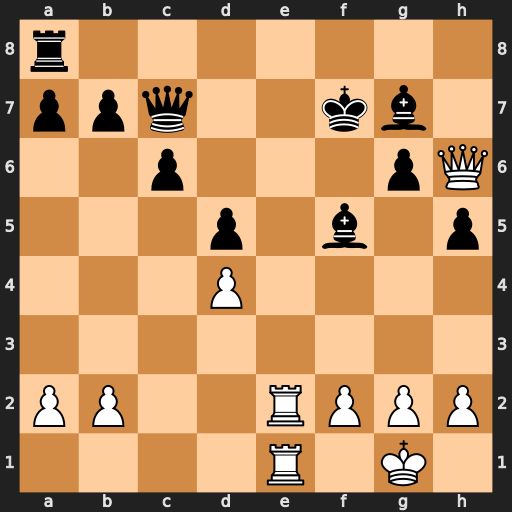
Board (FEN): r7/ppq2kb1/2p3pQ/3p1b1p/3P4/8/PP2RPPP/4R1K1
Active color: w
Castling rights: -
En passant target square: -
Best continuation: Re7+ Qxe7 Rxe7+ Kxe7 Qxg7+